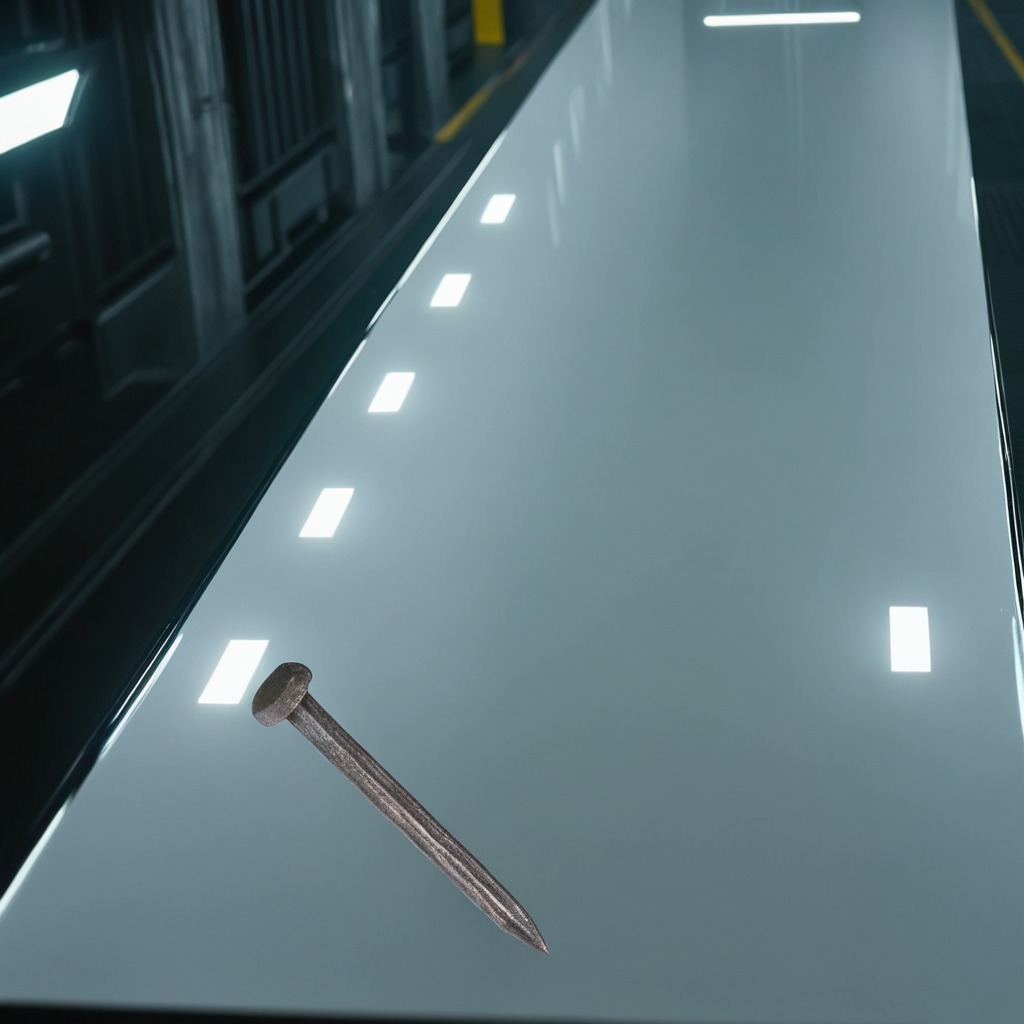
A nail is lying on a high-gloss table in a ship maintenance bay industrial lighting.